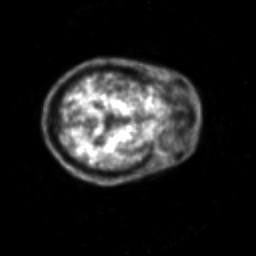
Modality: PET
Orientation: axial
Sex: male
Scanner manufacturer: siemens